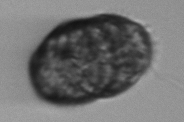
Label: Margalefidinium